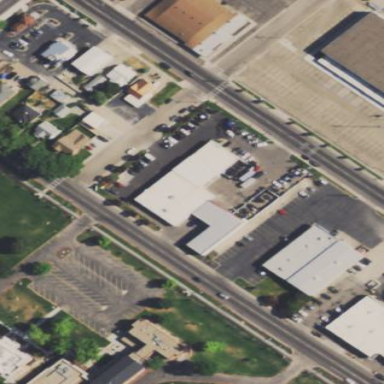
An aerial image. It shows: Building that is tyre shop.